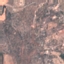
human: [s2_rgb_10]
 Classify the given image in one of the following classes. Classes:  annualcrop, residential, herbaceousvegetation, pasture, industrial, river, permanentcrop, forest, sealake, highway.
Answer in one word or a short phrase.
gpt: PermanentCrop